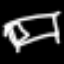
Label: bed